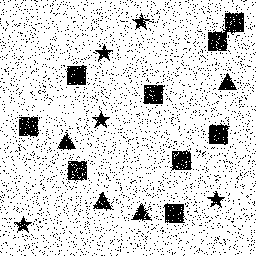
Squares: 9
Triangles: 4
Stars: 5
Total shapes: 18